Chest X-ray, PA view. Patient: 64 years old, sex F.
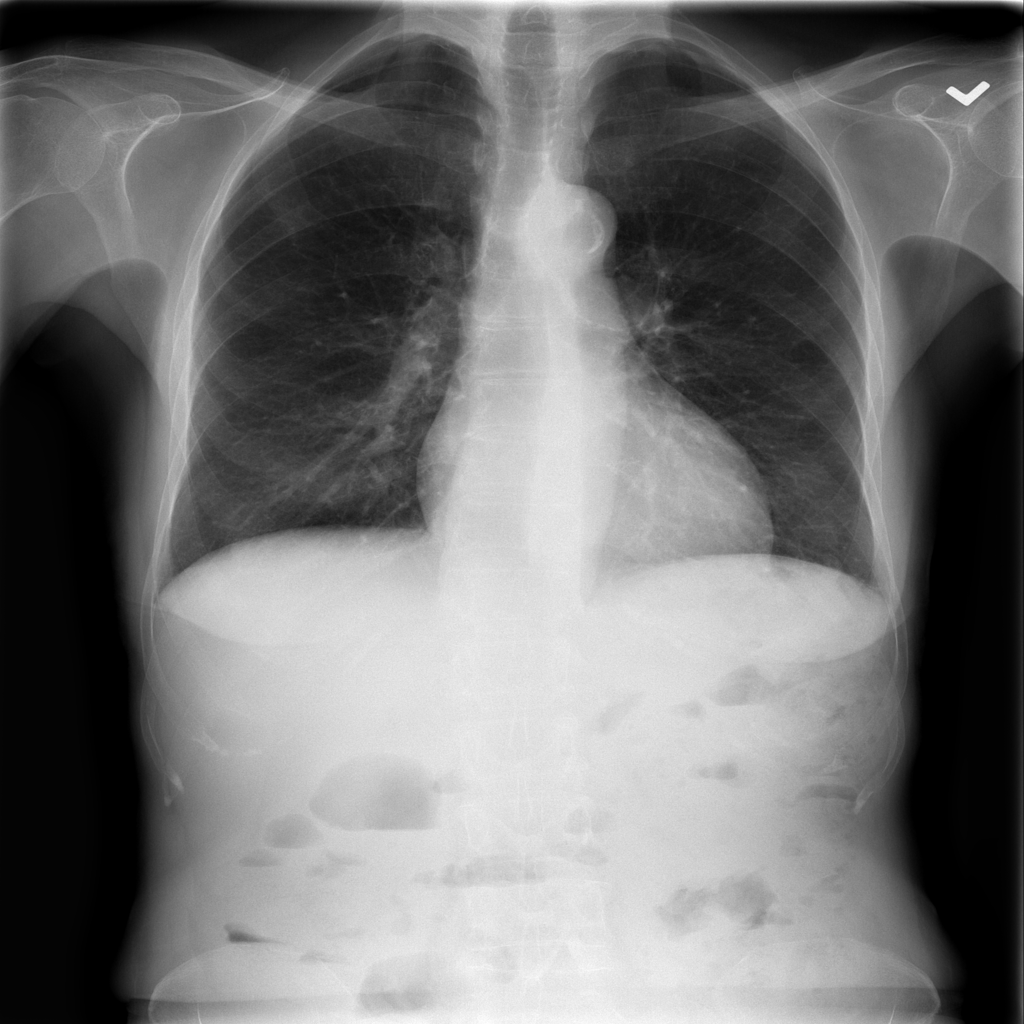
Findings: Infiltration